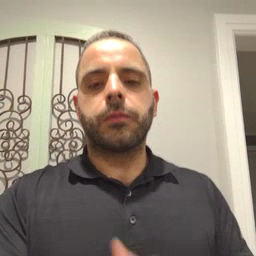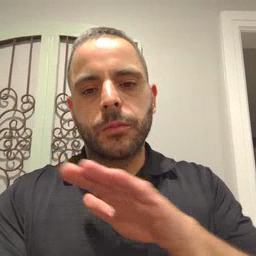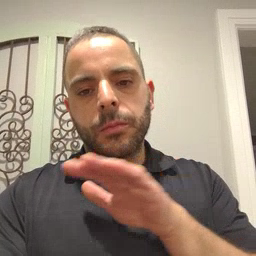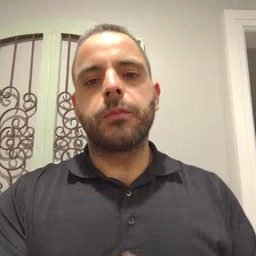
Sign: clean